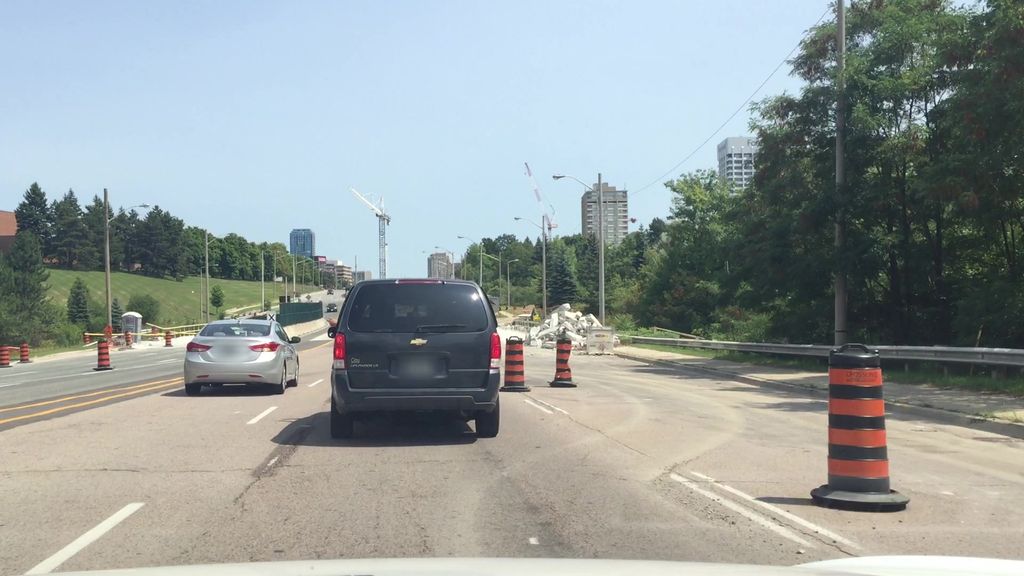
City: toronto